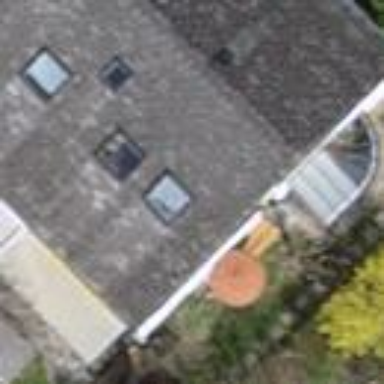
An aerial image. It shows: Building with tiled roof.